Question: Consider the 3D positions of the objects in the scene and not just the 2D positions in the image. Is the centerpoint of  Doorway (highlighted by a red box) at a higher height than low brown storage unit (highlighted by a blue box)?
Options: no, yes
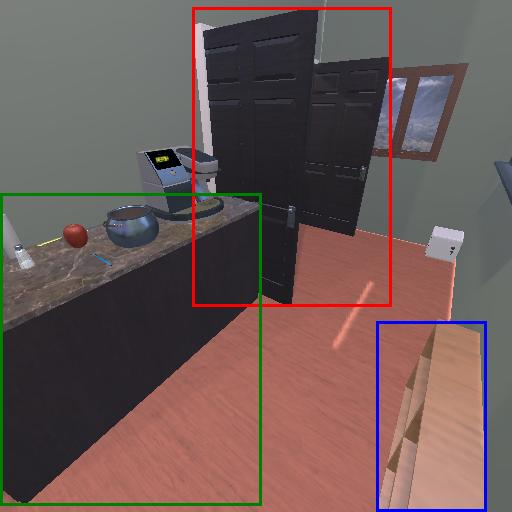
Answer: no